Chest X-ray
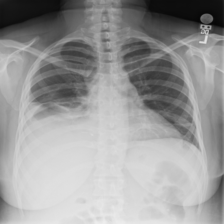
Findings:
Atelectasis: negative
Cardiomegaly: negative
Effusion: positive
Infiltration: negative
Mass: negative
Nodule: negative
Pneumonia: negative
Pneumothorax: negative
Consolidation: negative
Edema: negative
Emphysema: negative
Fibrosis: negative
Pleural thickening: negative
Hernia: negative